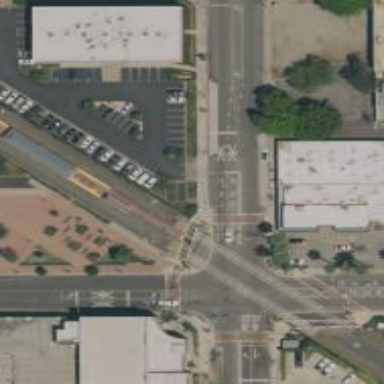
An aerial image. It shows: Solid stop line on the road.